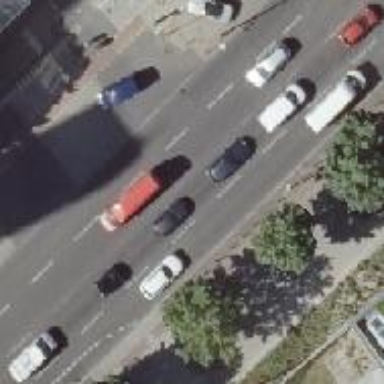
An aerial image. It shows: Primary highway with asphalt surface. There is separate sidewalk and perpendicular parking lane on the left side of the street. Track cycleway is also present on the left.